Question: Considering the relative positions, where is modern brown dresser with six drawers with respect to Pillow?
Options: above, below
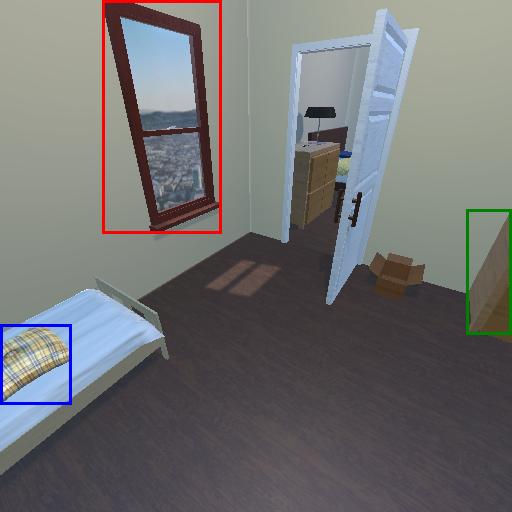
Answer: above